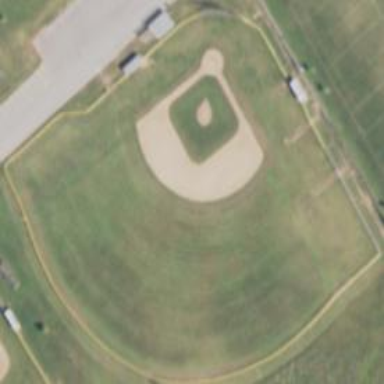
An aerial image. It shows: Grass pitch designated for baseball.